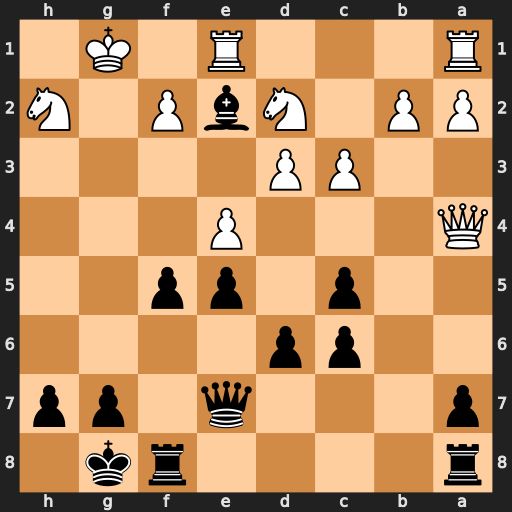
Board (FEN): r4rk1/p3q1pp/2pp4/2p1pp2/Q3P3/2PP4/PP1NbP1N/R3R1K1
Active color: b
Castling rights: -
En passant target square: -
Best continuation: Qg5+ Kh1 Qxd2